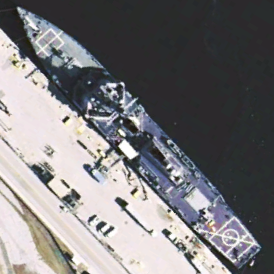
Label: destroyer